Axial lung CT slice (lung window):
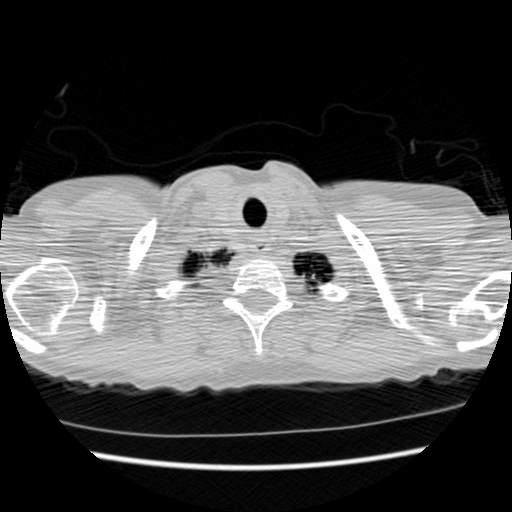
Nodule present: no